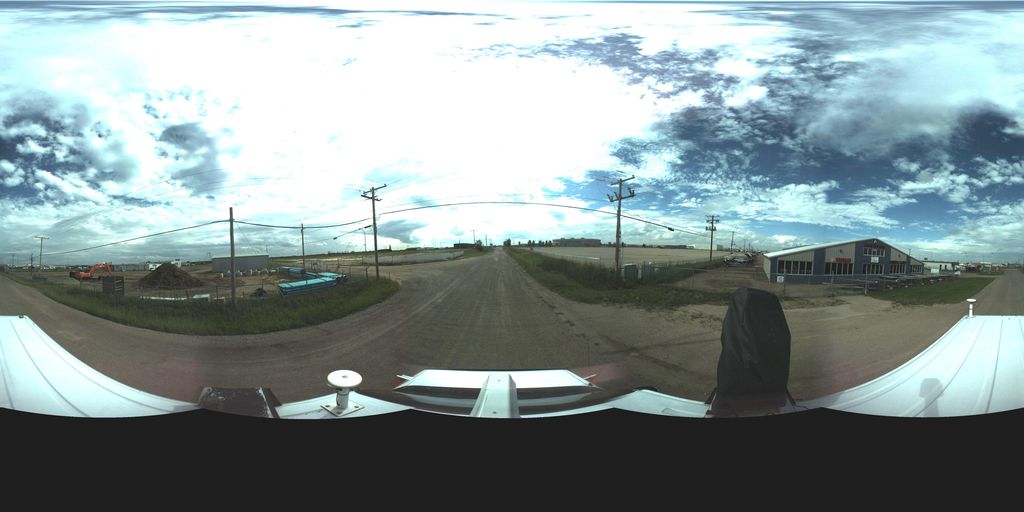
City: saskatoon